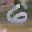
Label: 6